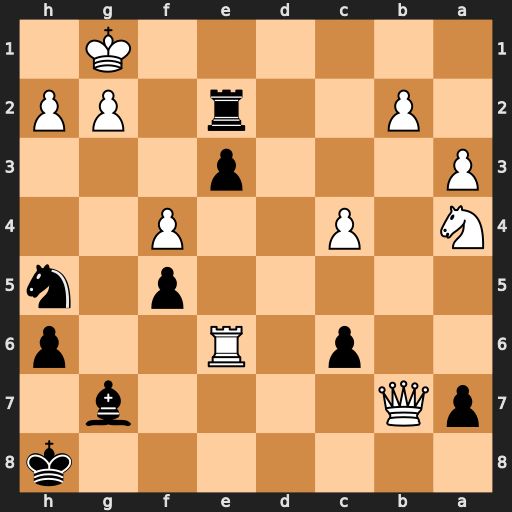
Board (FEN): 7k/pQ4b1/2p1R2p/5p1n/N1P2P2/P3p3/1P2r1PP/6K1
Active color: b
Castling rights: -
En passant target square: -
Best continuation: Re1#